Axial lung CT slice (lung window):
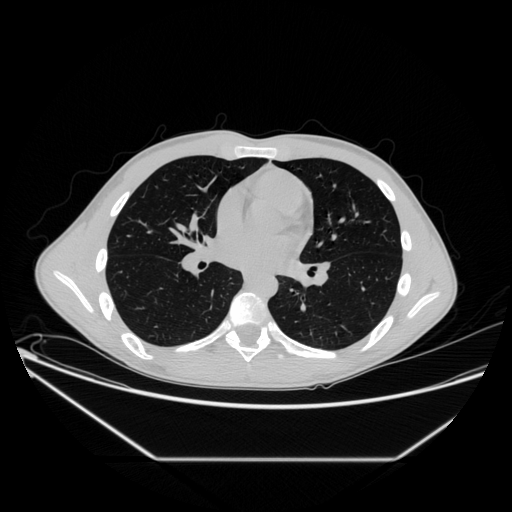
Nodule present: no